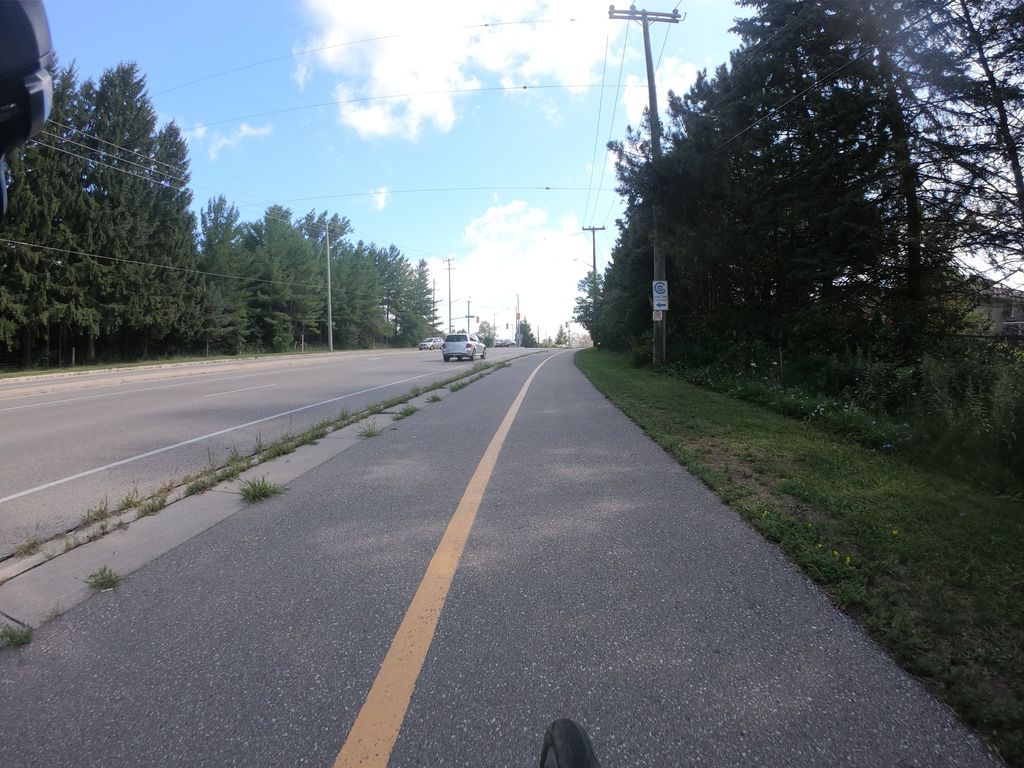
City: kitchener-waterloo